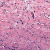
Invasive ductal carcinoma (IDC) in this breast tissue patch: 0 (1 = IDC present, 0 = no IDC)